Question: This is my code:
'''
<div class="footer">
<div class="footer-inner">
2013 &copy; {$config.system.site_name} - <a href="">pravila</a> - <a href="">uvedomlenie o riskakh</a>.
</div>
<div class="footer-tools">
<span class="go-top">
<i class="fa fa-angle-up"></i>
</span>
</div>
</div>
'''
It shows me this in the DOM inspector (in all browsers):

When I turn off the bootstrap.min.css, the mystical tag disappeared! Why is that?
WOW. I turned off all .css files and .js files, but the "a" tag did not disappear! How can that be?
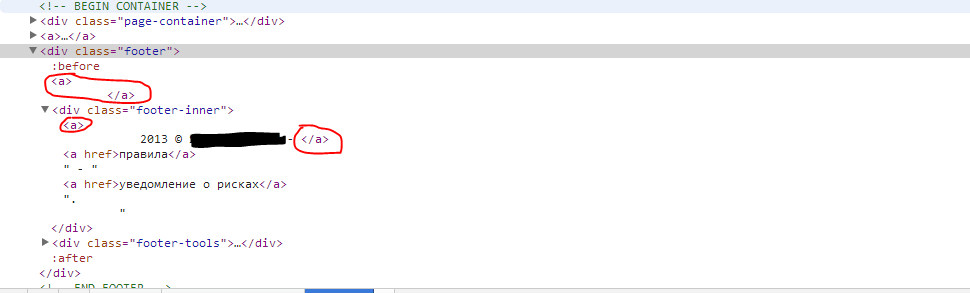
Answer: Done. Just close and open browsers, and all turn back to normal, the most insane glitch i ever saw.